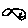
Label: fish